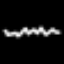
Label: squiggle